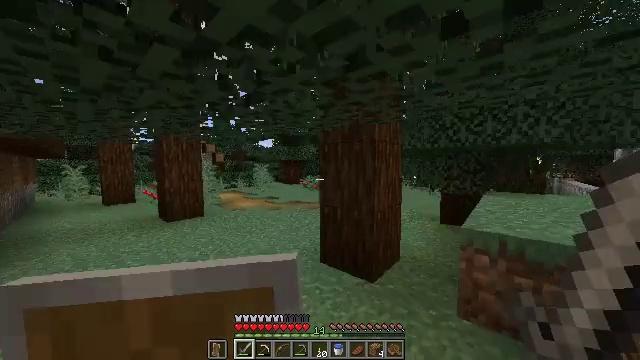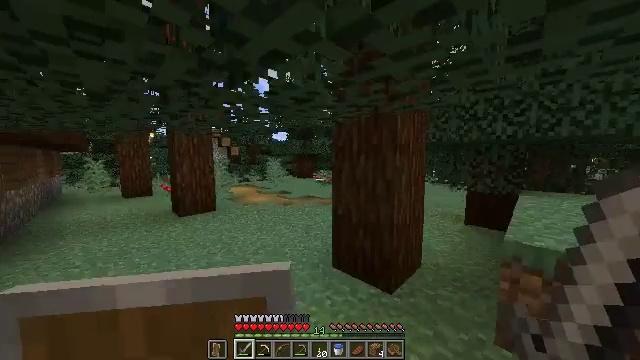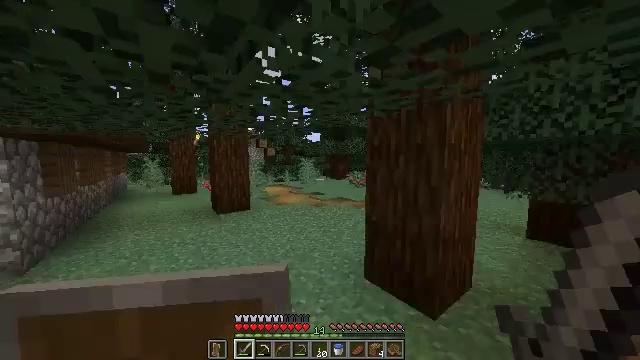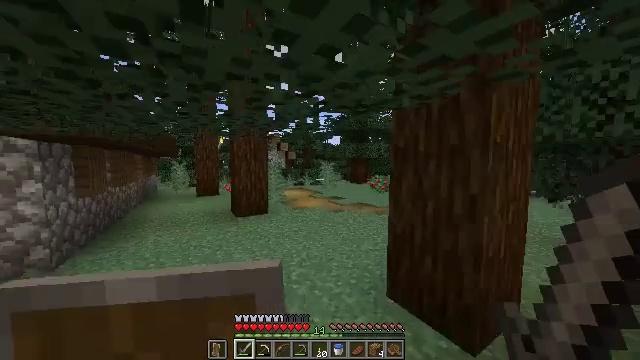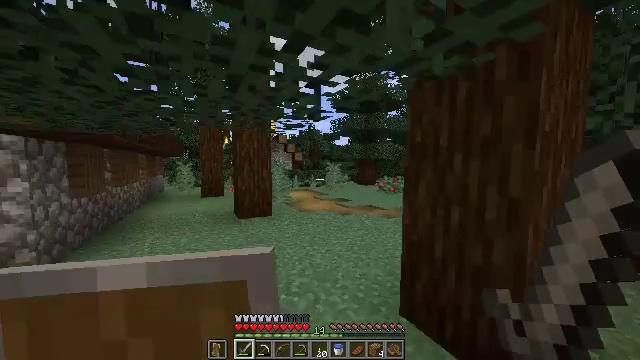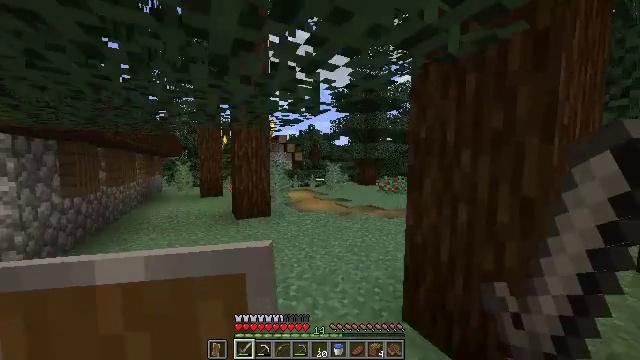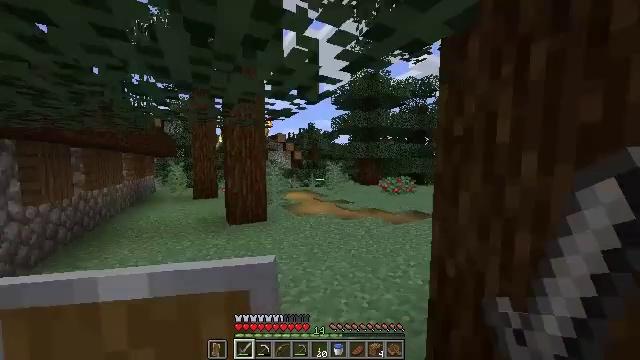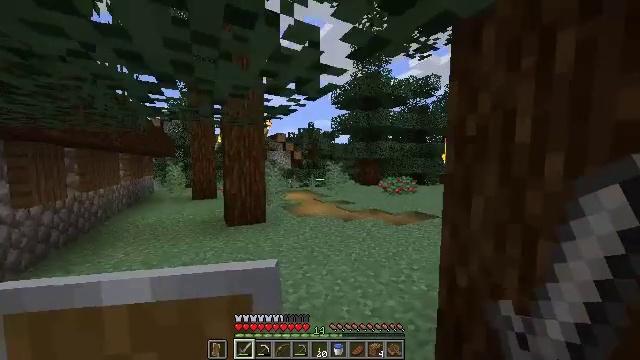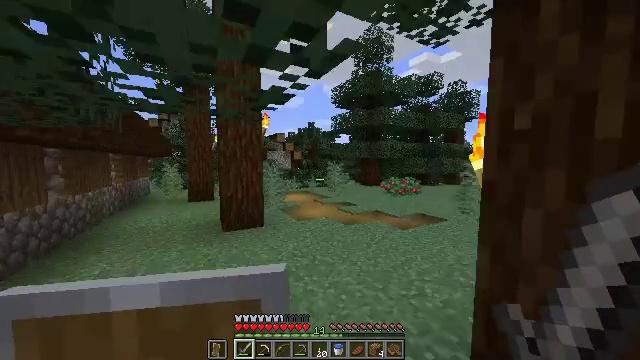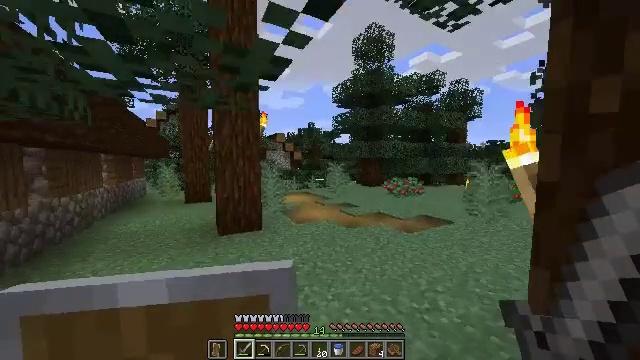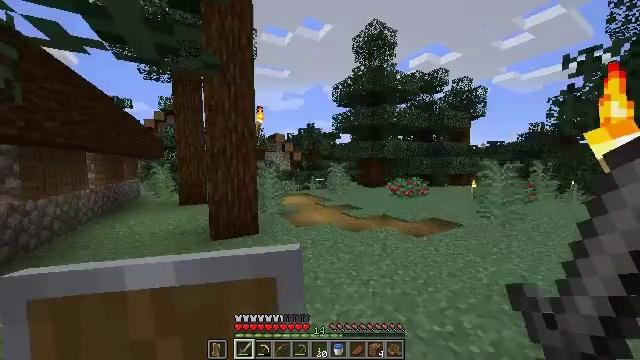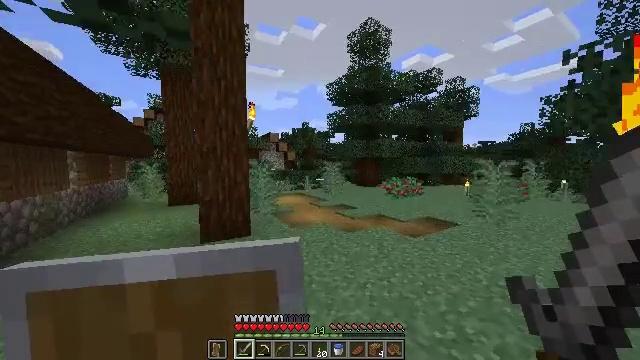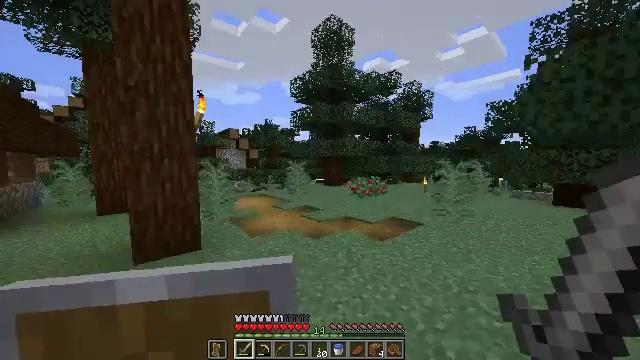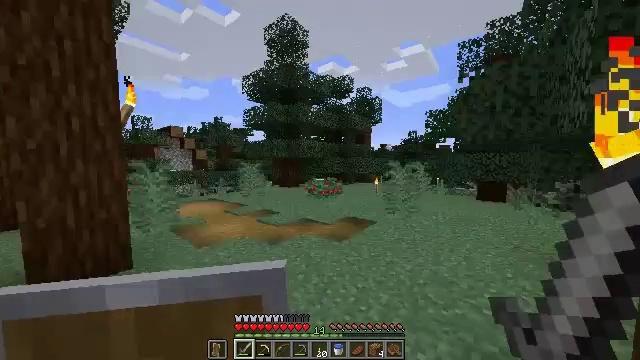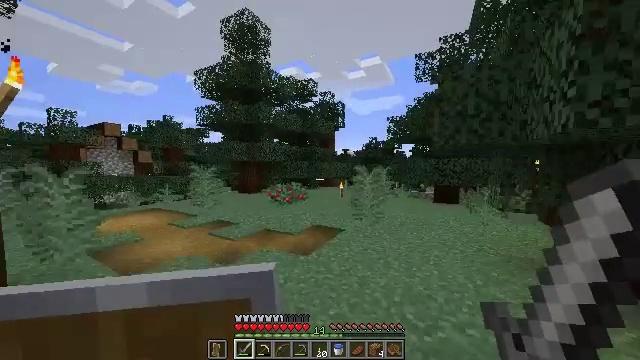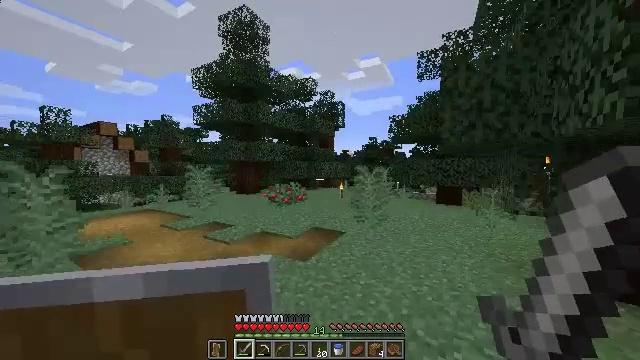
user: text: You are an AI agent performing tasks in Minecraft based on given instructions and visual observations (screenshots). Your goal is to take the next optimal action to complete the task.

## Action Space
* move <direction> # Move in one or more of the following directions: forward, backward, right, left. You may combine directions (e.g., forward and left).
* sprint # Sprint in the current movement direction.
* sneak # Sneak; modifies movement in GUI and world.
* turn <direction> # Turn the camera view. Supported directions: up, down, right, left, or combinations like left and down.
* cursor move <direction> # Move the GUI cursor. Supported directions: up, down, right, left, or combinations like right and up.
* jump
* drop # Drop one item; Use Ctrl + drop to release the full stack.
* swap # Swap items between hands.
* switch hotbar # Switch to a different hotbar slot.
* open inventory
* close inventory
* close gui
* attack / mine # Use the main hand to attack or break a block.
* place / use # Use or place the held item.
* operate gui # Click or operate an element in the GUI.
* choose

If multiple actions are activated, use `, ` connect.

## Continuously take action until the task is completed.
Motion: motion action
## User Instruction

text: Mine the large fern from the ground.
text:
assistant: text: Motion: move forward, turn left and down
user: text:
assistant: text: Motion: move forward, turn left
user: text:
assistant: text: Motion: move forward, turn left
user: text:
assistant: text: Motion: move forward, turn left
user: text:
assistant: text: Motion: move forward, sprint
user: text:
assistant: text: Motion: move forward, sprint
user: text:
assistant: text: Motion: move forward, sprint
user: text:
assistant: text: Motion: move forward
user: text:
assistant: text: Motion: move forward
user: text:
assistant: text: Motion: move forward
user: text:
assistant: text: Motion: move forward, turn right
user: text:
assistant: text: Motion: move forward, turn right
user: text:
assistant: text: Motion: move forward, turn right
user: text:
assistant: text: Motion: move forward, turn right and up
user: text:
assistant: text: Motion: move forward, sprint
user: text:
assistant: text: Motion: move forward, sprint
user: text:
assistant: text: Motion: move forward
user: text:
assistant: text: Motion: move forward
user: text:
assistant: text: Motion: move forward
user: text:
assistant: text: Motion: move forward
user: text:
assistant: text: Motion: move forward
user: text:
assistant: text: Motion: move forward
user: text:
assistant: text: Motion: move forward
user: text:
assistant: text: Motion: move forward
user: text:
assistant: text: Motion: move forward
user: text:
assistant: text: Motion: move forward
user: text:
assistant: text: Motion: move forward
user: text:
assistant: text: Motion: move forward
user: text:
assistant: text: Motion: move forward
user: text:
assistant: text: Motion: move forward, turn left